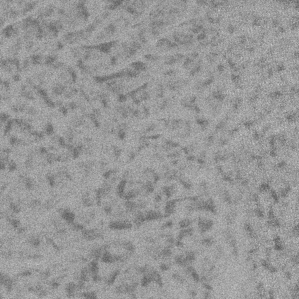
Label: frost